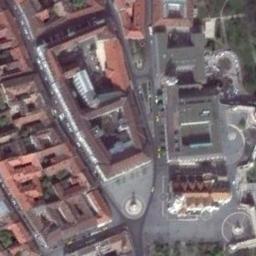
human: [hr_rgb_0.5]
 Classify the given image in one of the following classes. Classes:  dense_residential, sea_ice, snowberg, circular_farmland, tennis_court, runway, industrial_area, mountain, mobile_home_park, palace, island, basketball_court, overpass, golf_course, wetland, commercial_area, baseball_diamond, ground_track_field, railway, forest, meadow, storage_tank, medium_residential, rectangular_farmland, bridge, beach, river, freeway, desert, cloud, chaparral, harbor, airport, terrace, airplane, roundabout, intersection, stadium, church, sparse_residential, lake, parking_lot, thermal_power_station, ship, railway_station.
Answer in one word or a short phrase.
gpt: palace